Question: My bootstrap (3.0.2) modal won't show up. I've tried different buttons, links and all that but it simply won't show up. I appreciate any help!
'''
<head>
<link rel="stylesheet" href="css/bootstrap.min.css" />
</head>
<body>
<button type="button" class="btn btn-success btn-sm" data-toggle="modal" data-target="#purchaseModal">Purchase</button>
<div class="modal fade" id="purchaseModal" tabindex="-1" role="dialog" aria-labelledby="purchaseLabel" aria-hidden="true">
<div class="modal-dialog">
<div class="modal-content">
<div class="modal-header">
<button type="button" class="close" data-dismiss="modal" aria-hidden="true">&times;</button>
<h4 class="modal-title" id="purchaseLabel">Purchase</h4>
</div>
<div class="modal-body">
sup?
</div>
<div class="modal-footer">
<button type="button" class="btn btn-default" data-dismiss="modal">Close</button>
<button type="button" class="btn btn-primary">Purchase</button>
</div>
</div>
</div>
</div>
<script src="https://ajax.googleapis.com/ajax/libs/jquery/2.0.3/jquery.min.js"></script>
<script src="js/jquery-ui-1.10.3.custom.min.js"></script>
<script src="https://netdna.bootstrapcdn.com/bootstrap/3.0.2/js/bootstrap.min.js"></script>
</body>
'''
Here's a screenshot of the warnings in the console.

The button and the modal are located inside a container. Maybe this could help on your path to a solution?
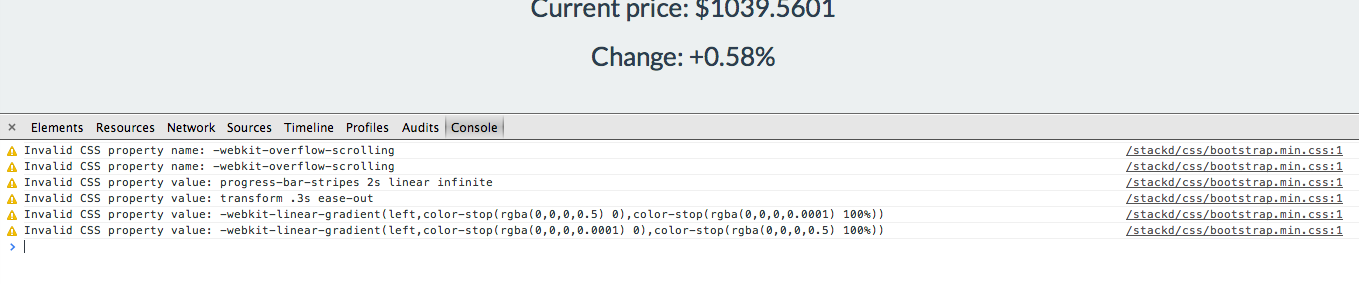
Answer: I think you need to put jquery and bootstraps javascript files path in the head of you html.
I was having the same problem and this worked for me.
'''
<head>
<link rel="stylesheet" href="plugins/bootstrap/css/bootstrap.css">
<!-- put first the jquery path, otherwise the bootstrap.js won't work-->
<script src="js/jquery/jquery-3.1.0.js"></script>
<script src="plugins/bootstrap/js/bootstrap.min.js"></script>
</head>
'''
Hope it worked :)